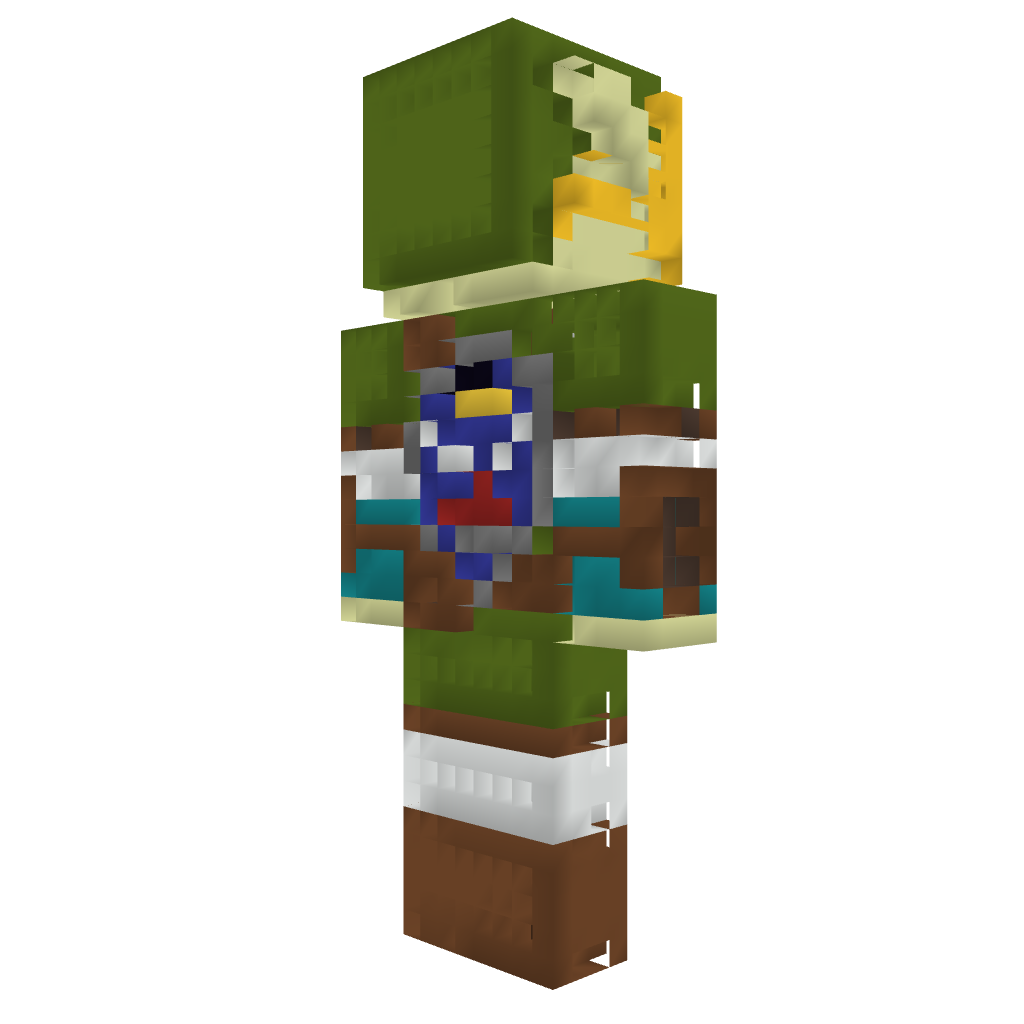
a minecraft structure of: Link's Statue